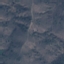
Label: HerbaceousVegetation